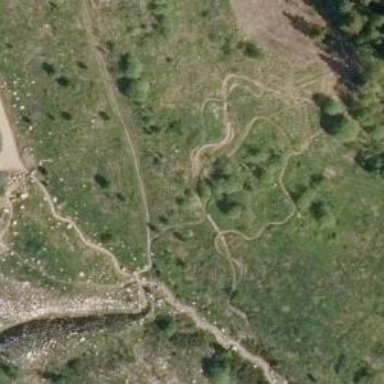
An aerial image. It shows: Path.